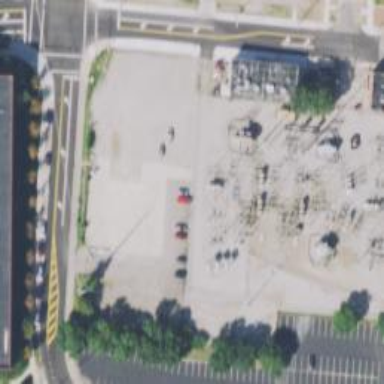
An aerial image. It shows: Switch for power supply.